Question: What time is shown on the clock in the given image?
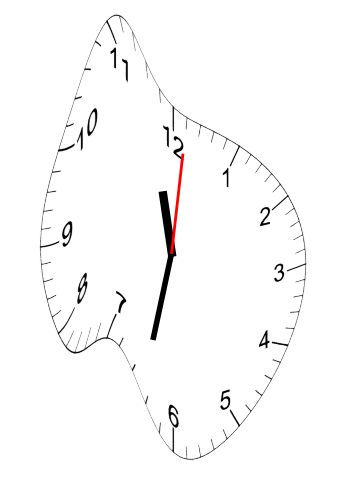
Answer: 11:32:01